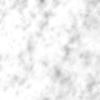
Label: no_change